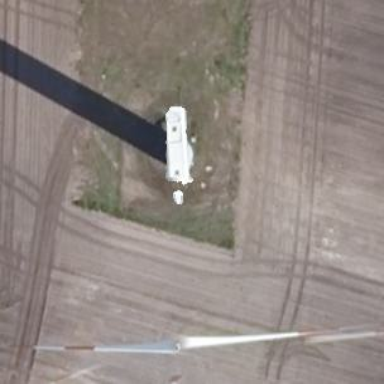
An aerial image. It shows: Wind turbine generator made by Vestas. The generator utilizes wind as its power source and belongs to the horizontal axis type.